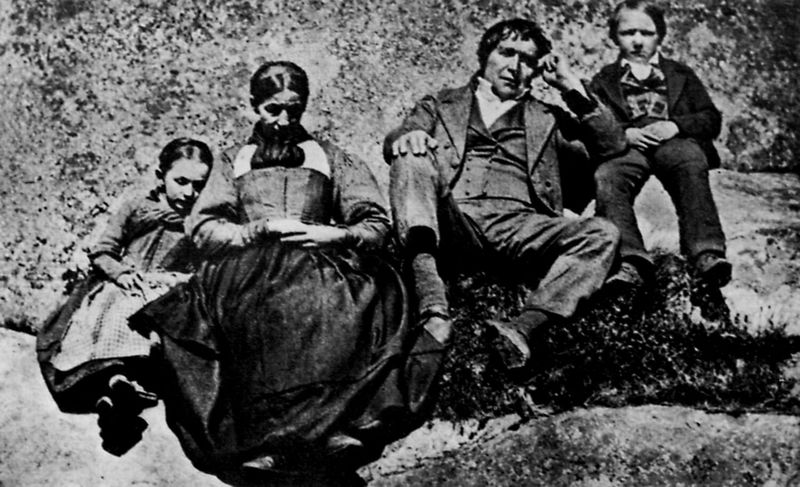
Titel: Gruppe im Freien
Künstler: Adolphe Braun
Schlagwörter: felsen, mann, landschaft, menschen, mädchen, sitzen, frau, kleid, schwarz, weiss, rock, alt, anzug, hemd, kleidung, stein, natur, strauch, sitzend, stoff, familie, mutter, tochter, vater, pflanze, kinder, schürze, ausflug, pause, men, women, dress, dresses, face, gold, hair, old, portrait, sitting, woman, draussen, streng, picture, junge, weste, foto, fotografie, schwarzweiß, sonntag, man, rocks, stone, girl, nature, boy, child, suit, plants, black and white, gaze, coat, mother, scarf, sohn, jacket, wanderung, photo, children, love, outside, rural, sunny, holiday, human, clothes, leaves, family, ground, pants, shoes, farm, leaf, outdoors, sleeping, shrubs, kids, contrast, blurry, father, hazy, son, kid, landshcaft, rest, photograph, button, parents, daughter, serious, picnic, tired, husband, wife, old fashioned, vintage, hot, little girl, folliage, polished, posing, exhausted, group of people, illegal, navigationb, immigrant, sunday best